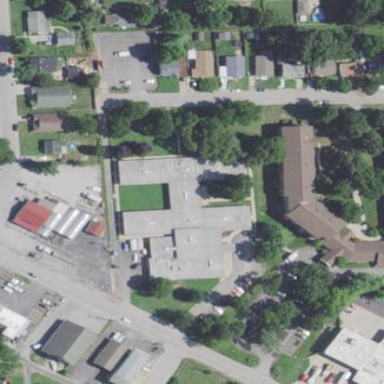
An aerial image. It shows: Nursing home building.